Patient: sex M, age 69
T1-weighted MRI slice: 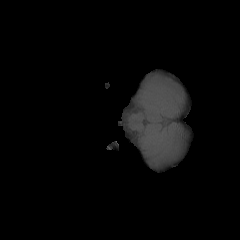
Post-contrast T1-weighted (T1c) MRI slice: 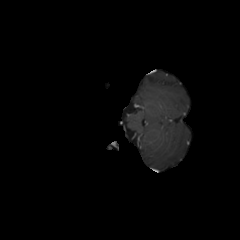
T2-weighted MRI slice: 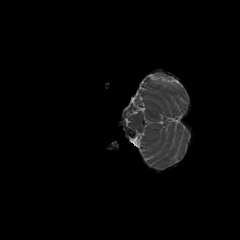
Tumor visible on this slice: no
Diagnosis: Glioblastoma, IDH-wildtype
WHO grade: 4